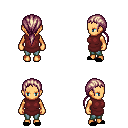
a pixel art fantasy rpg character, female body template, human, tanned skin, maroon tunic, teal pants, white blonde ponytail hairstyle, black slippers, four views (front, back, left, right), 2x2 character sprite sheet, small pixel art, hard edges, no anti-aliasing